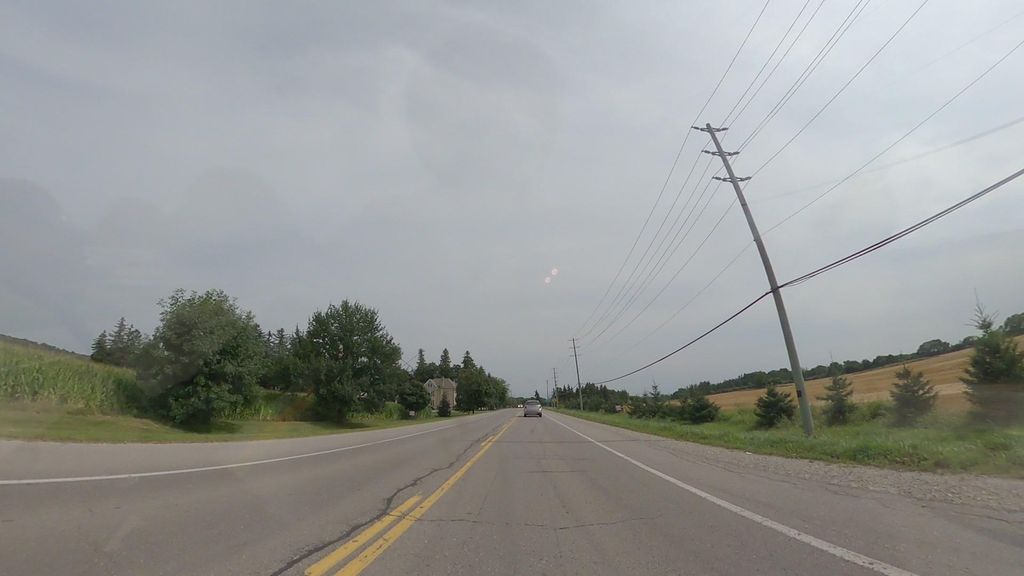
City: kitchener-waterloo